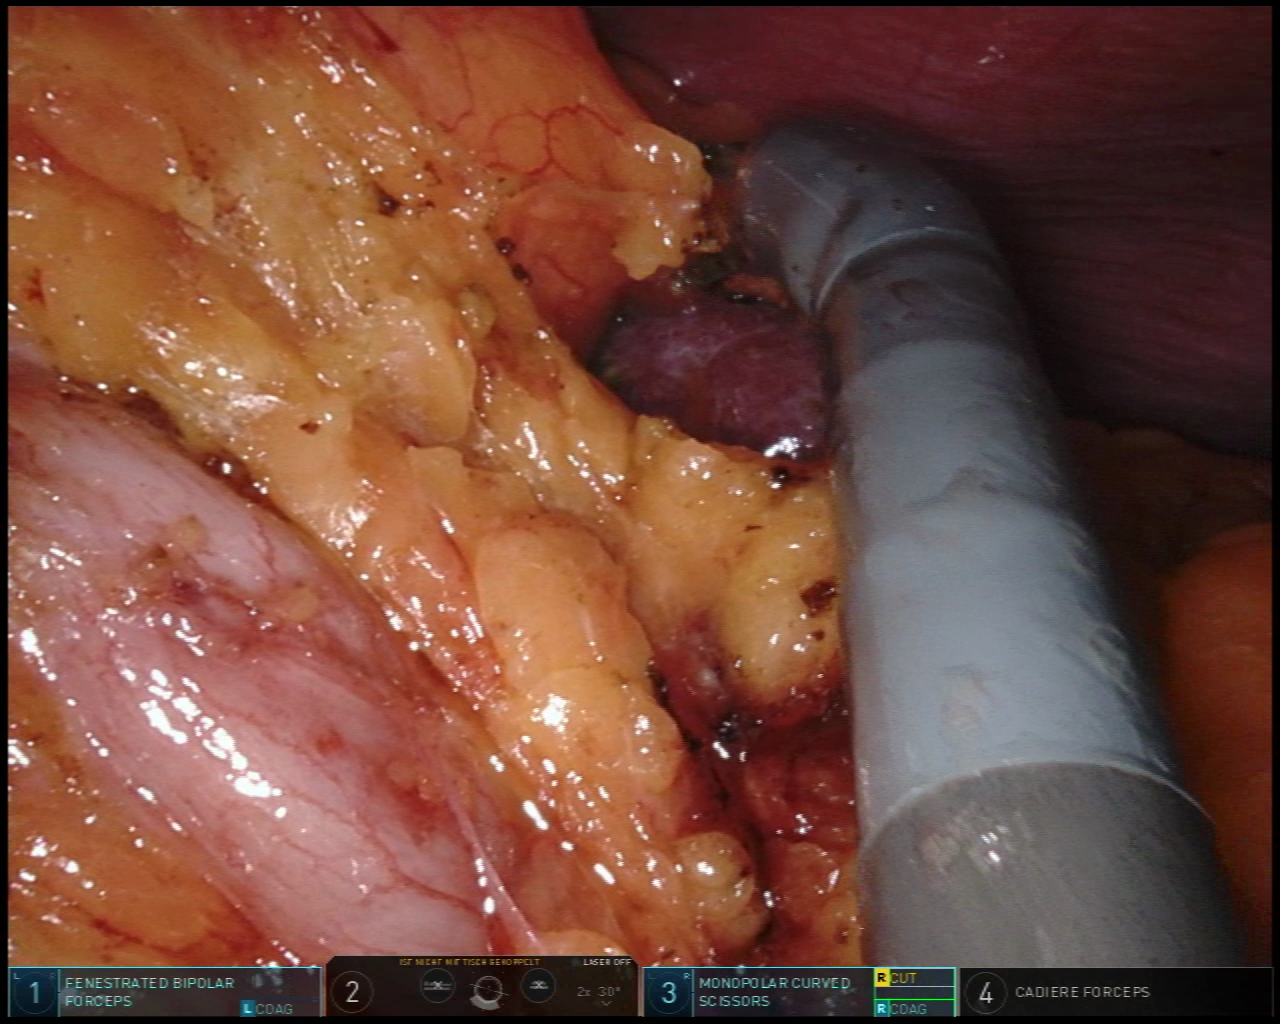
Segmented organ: stomach
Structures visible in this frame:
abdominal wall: yes
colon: no
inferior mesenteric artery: no
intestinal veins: no
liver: no
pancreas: no
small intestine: no
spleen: yes
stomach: yes
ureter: no
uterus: no
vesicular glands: no